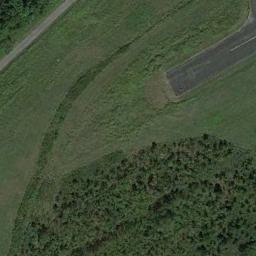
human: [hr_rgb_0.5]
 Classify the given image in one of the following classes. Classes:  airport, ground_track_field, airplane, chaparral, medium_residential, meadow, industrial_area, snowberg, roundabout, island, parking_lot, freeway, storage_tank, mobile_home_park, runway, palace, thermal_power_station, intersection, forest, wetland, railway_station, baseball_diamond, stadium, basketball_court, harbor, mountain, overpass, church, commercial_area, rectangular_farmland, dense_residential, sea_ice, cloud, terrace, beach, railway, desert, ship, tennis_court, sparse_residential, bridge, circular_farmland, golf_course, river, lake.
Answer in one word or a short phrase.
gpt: meadow